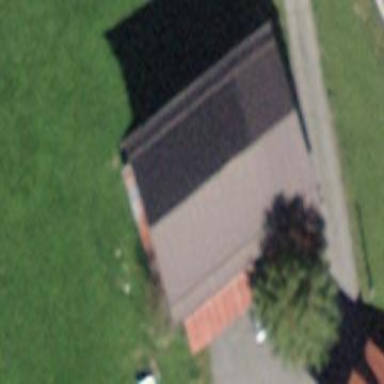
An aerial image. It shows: Barn.